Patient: sex F, age 39
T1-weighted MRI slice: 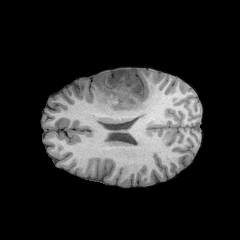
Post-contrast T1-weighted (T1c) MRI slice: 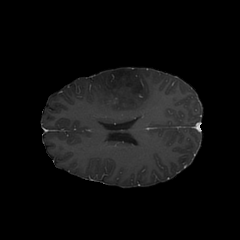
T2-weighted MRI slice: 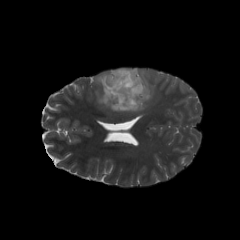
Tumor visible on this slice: yes
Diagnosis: Astrocytoma, IDH-mutant
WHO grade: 2